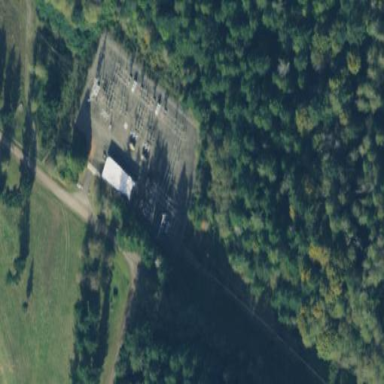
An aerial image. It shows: Distribution power substation secured by fence.